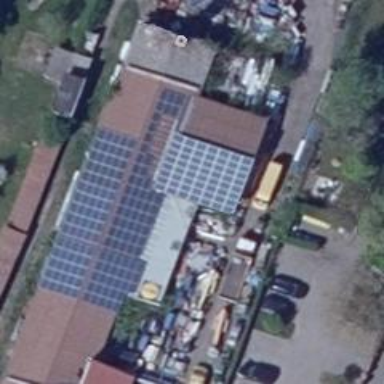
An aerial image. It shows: Small solar photovoltaic panel generator is producing electricity.